Question: I'm trying to write a firebase realtime database trigger that monitors when a new chat message has been created, I then want to navigate up the record tree to the parent record to retrieve information from the chat session. I'm having trouble trying to find the right level of reference to identify the parent record.
My database structure looks like this, chatSessions is the top level (I forgot to include in the screenshot), and this shows a chatSession record:

My trigger is called with the following:
'''
exports.chatUpdate = functions.database.ref('/chatSessions/{sessionId}/messages/{messageId}').onCreate((event, context) => {
event.ref.parent.once("value").then(snapshot => {
const session = snapshot.val();
}
}
'''
I've tried as above, and session is returned as the list of messages, which makes sense, so I've tried the following, but this doesn't return anything for session:
'''
event.ref.parent.parent
'''
Essentially I want to get to the chatSession above, to retrieve the Ids of the two users in the session, so I can identify who to send a notification to in my app. Thanks!
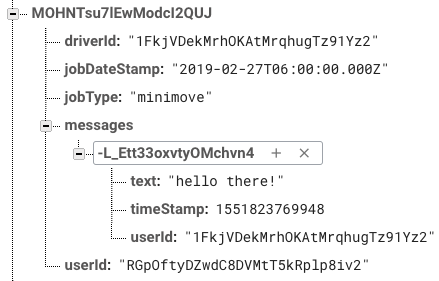
Answer: I am not 100% sure that I've correctly understood your question, but if you do as follows you will get a 'session' object containing the 'driverId' and the 'userId'
'''
exports.chatUpdate = functions.database
.ref('/chatSessions/{sessionId}/messages/{messageId}')
.onCreate((event, context) => {
return event.ref.parent.parent.once('value').then(snapshot => {
const session = snapshot.val();
console.log(session);
return null;
//here, instead of returning null, you may return the Promise returned by the notification sending asynchronous task
});
});
'''
And, if you want, in addition, to get the 'sessionId' value, just use 'context.params.sessionId'.